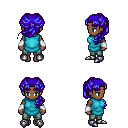
a pixel art fantasy rpg character, female body template, human, dark skin, teal tunic, teal pants, blue princess hairstyle, white cloth bracers, metal boots, four views (front, back, left, right), 2x2 character sprite sheet, small pixel art, hard edges, no anti-aliasing